Question: I'm trying to set the fetchmode to eager for a property that is two levels deep in my object graph.
'''
DetachedCriteria homeSupportServicesPlacementInvoiceQuery = DetachedCriteria.For<HomeSupportServicesPlacementInvoice>()
.SetFetchMode("VendorService", FetchMode.Eager)
.SetFetchMode("VendorService.Vendor", FetchMode.Eager);
'''
NHibernate populates the values of my VendorService object correctly, however after the object is moved to the business layer and is no longer attached to a session, the Vendor property is no longer hydrated. The only other oddity that I've notices with this process is that in the quickwatch window, while debugging the attribute for VendorService is null while the Property has been set with the proper values.

What am I doing wrong?
For those following the question, apparently you can set the fetchmode for a property that is not in the mapping and it will get populated (and you can see it in the debug) but the values disappear when you detach the object from the session.
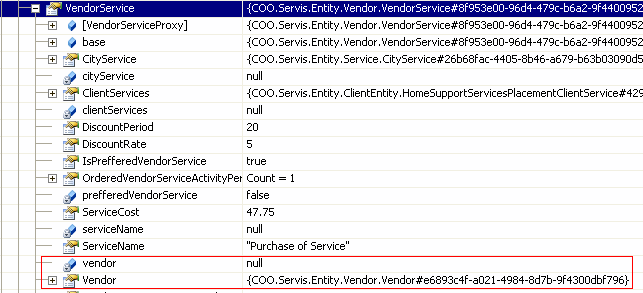
Answer: Going on the information you provided I bet that the mapping is incorrect for VendorService.
I would double check that the property Vendor is mapped correctly.